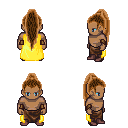
a pixel art fantasy rpg character, male body template, human, dark skin, yellow cape, robe skirt, brown extra-long topknot hairstyle, leather bracers, maroon shoes, four views (front, back, left, right), 2x2 character sprite sheet, small pixel art, hard edges, no anti-aliasing